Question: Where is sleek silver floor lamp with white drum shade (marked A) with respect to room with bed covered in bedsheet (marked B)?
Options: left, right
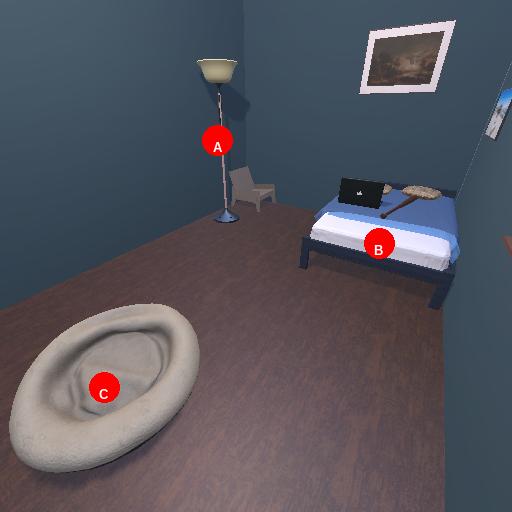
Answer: left